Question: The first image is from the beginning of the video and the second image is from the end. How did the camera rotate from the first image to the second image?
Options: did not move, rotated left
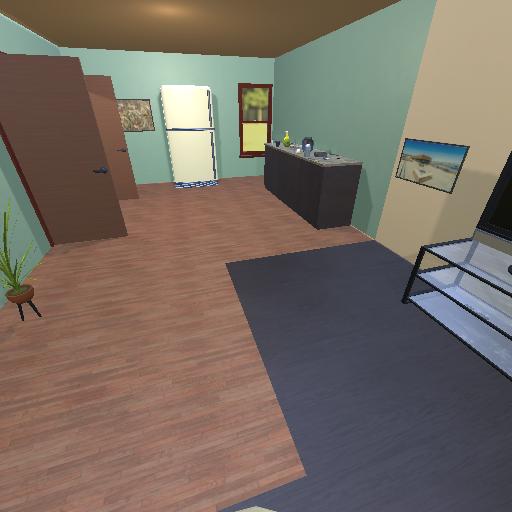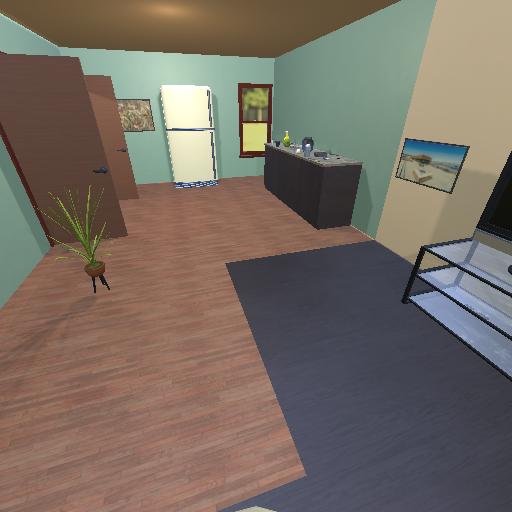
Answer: did not move